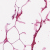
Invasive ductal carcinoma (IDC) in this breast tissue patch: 0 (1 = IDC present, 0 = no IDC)